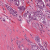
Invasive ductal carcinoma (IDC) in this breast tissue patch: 1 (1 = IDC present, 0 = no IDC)